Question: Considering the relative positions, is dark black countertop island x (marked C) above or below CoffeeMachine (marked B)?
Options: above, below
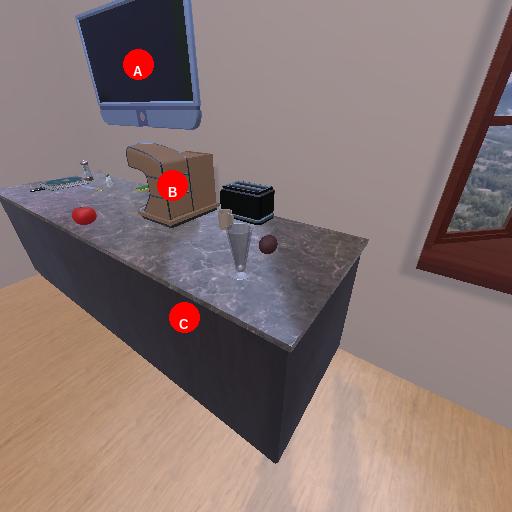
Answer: above